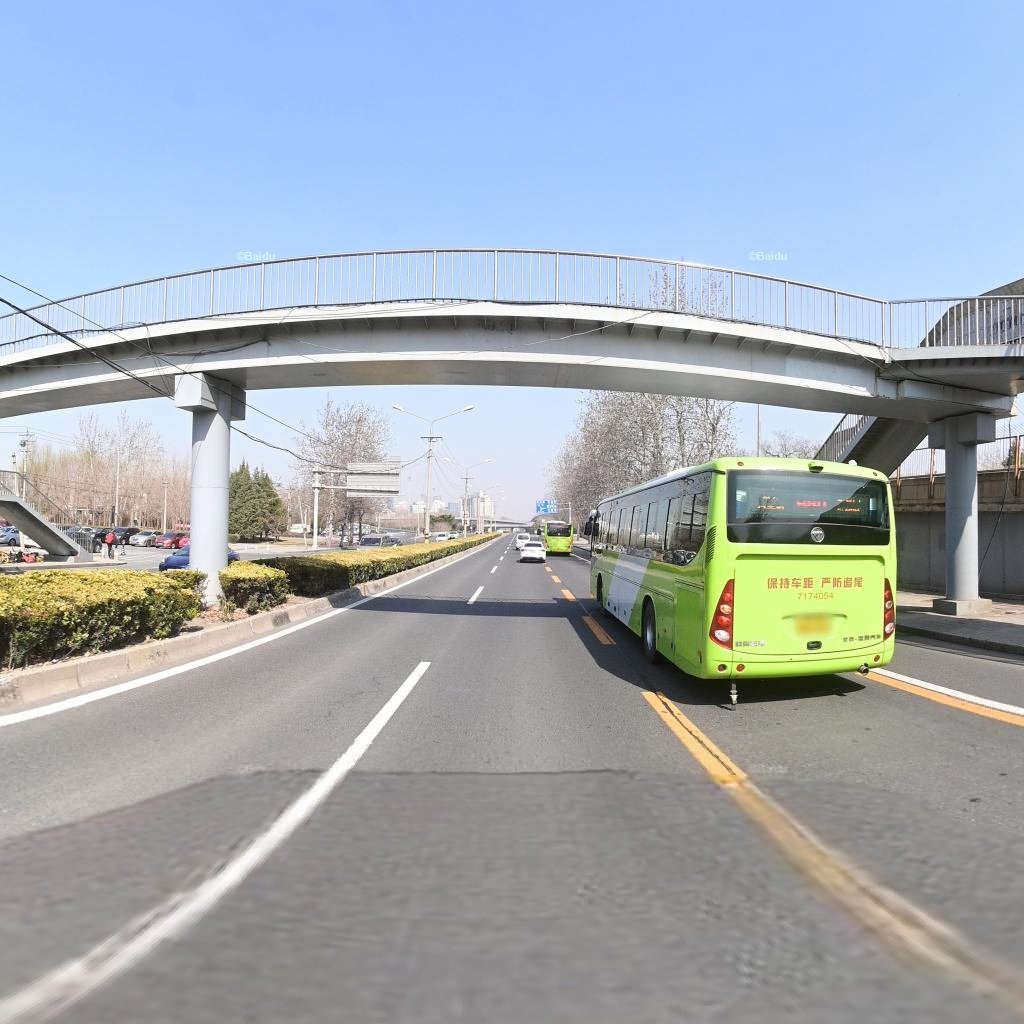
Region: Chaoyang
Road damage annotations: longitudinal patch